Interaction volume radius: 5 \u00c5
Interaction volume height: 25 \u00c5
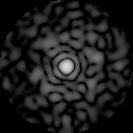
Disorder parameter: 0.8642